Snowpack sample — Loveland Pass, Silver Plume, Colorado, USA (2/11/26, 12:00 PM MST)
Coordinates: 39.663, -105.886
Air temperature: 35 °F
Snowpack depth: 82 cm
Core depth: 40 cm
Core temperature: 23 °F
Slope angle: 13°, slope face: 12°
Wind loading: high
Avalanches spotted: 1
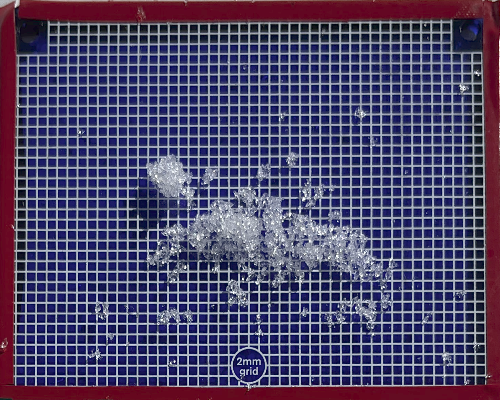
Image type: profile
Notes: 1 small avalanche spotted on the north side of the bowl, lots of wind loading